Field crop: maize
Growth stage: 2
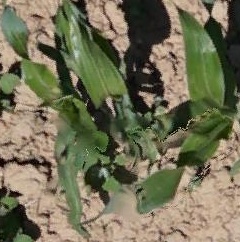
Species: maize